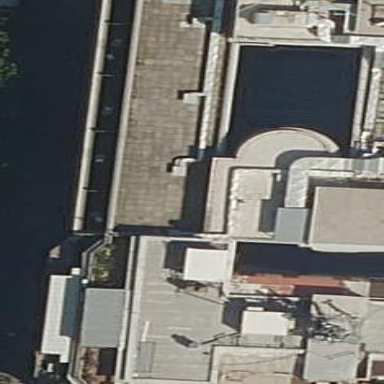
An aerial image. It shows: Part of building is shown in the image.